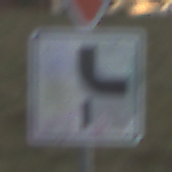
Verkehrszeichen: VerlaufVorfahrtsstrasse10
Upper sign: VorfahrtGewaehren
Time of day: Night
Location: Outdoor (Nature)
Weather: Overcast
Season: NotSpecified
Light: Artificial